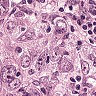
Metastatic tissue present: yes